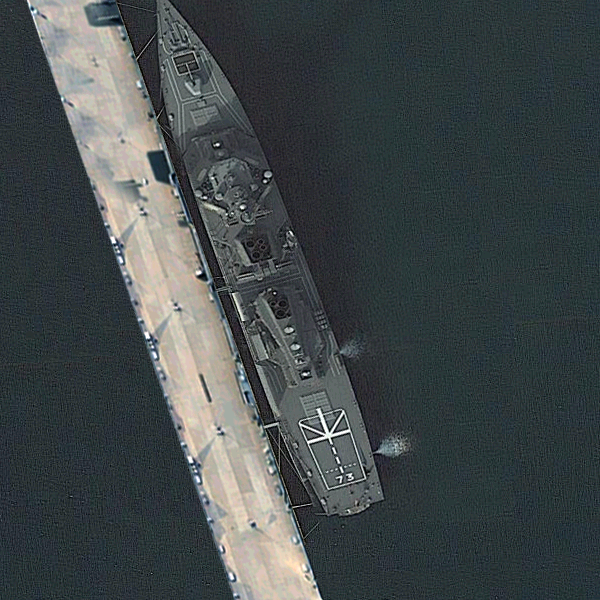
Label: Kongo-class_destroyer